Field crop: maize
Growth stage: 1
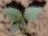
Species: datura